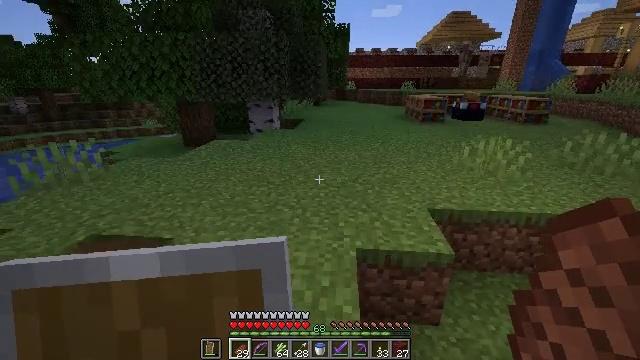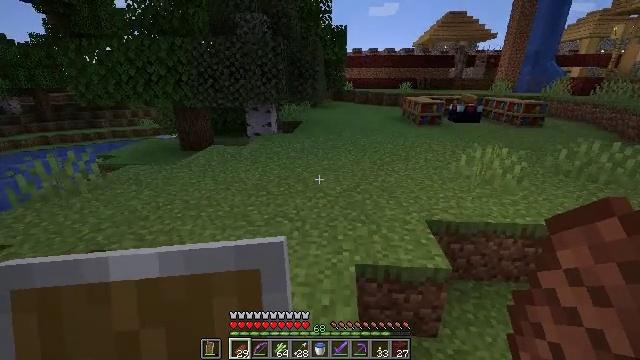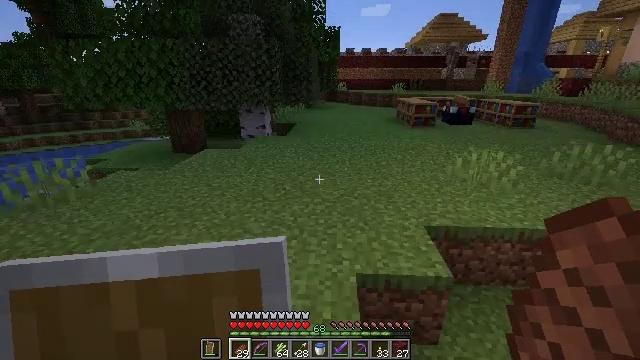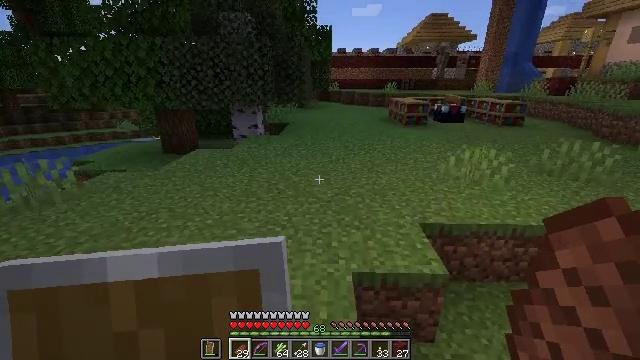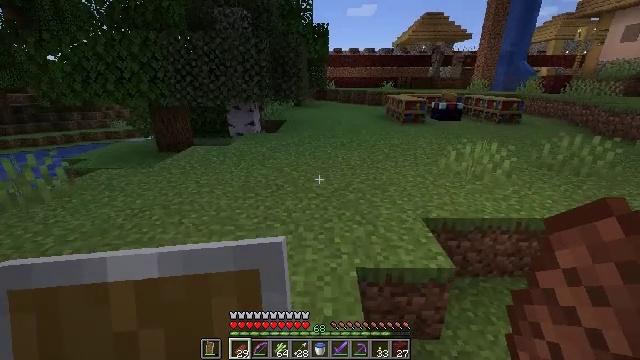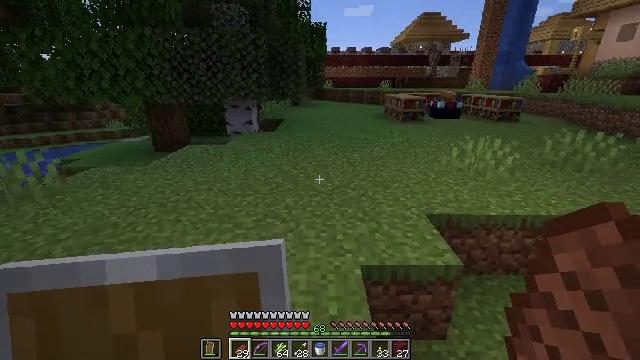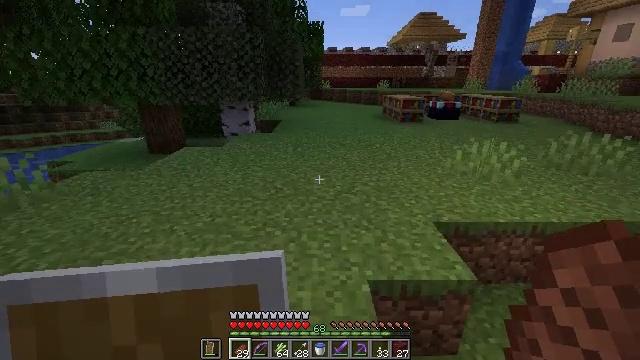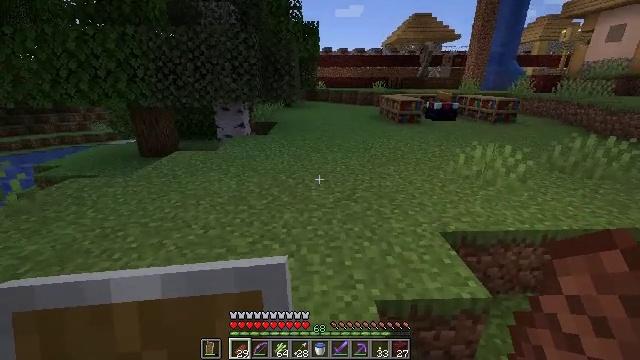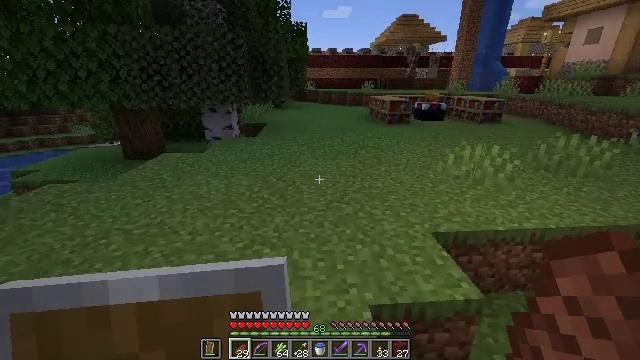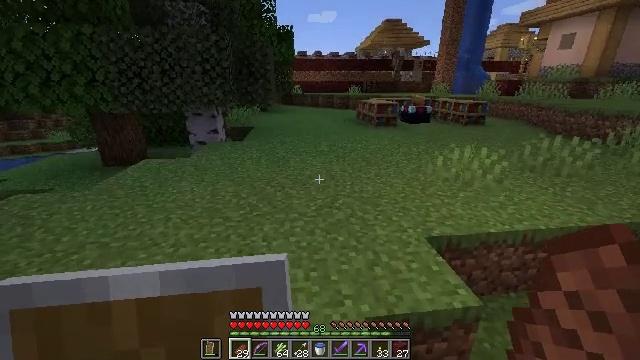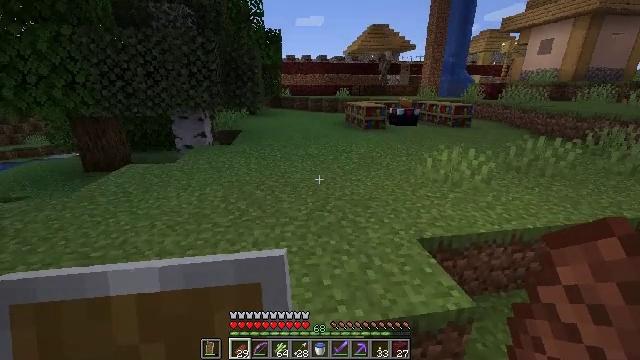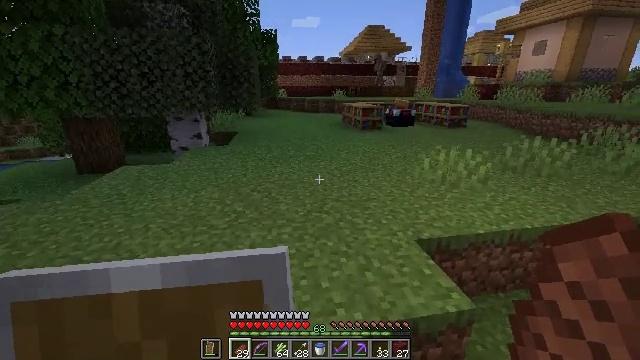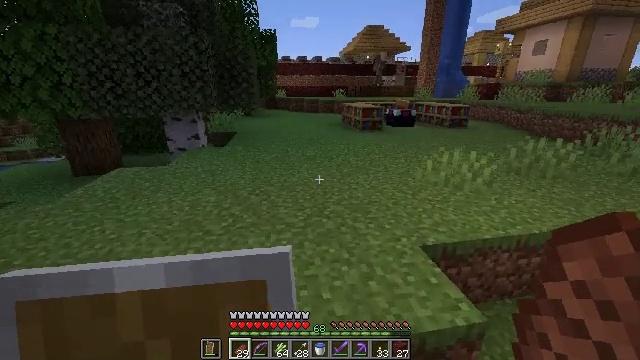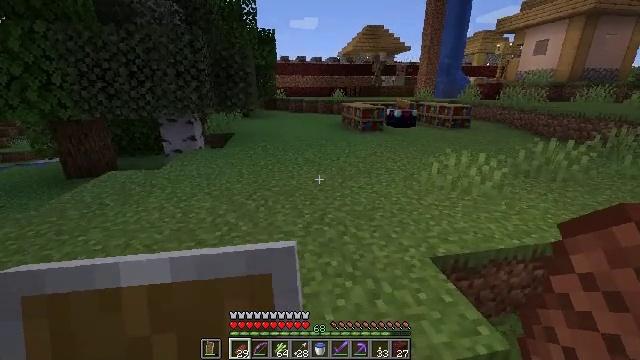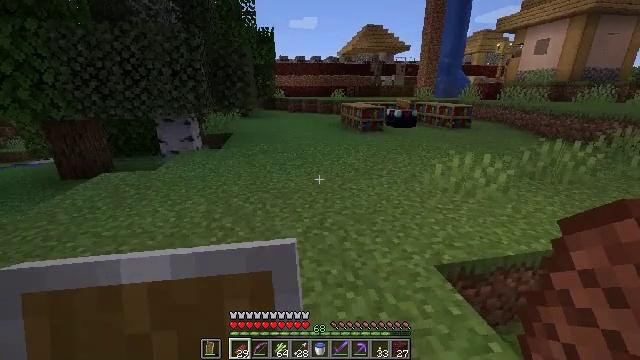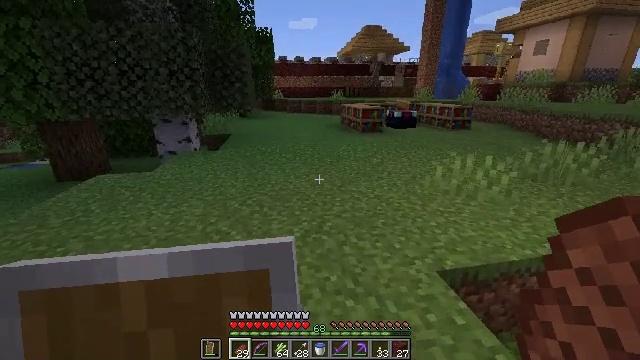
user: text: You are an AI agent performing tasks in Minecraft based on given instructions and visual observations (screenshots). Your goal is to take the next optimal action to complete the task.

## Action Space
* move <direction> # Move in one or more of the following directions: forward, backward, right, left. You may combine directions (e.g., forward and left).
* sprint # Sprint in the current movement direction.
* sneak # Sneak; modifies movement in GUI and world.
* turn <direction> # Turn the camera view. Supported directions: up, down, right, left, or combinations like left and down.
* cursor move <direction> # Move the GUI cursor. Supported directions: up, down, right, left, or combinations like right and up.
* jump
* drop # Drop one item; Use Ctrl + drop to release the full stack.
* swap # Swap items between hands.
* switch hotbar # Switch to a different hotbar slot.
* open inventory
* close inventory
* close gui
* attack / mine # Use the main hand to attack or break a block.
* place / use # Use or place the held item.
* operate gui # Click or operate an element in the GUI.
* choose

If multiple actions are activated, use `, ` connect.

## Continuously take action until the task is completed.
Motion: motion action
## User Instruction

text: Mine the pumpkin from the ground.
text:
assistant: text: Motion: move forward and move left, jump
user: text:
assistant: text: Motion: move forward and move left, turn right
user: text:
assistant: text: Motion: move forward and move left, turn right
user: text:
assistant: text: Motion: move forward and move left
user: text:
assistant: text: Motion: move forward
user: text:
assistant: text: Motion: move forward
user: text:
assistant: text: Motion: move forward, turn right
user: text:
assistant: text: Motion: turn right
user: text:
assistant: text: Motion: turn right
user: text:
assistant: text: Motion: turn right
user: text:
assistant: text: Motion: move forward
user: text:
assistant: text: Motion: move forward
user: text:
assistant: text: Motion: move forward
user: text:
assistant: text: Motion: no_op
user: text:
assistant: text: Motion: no_op
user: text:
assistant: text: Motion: move forward
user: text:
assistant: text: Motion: move forward
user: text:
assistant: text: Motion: move forward
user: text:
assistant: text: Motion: move forward
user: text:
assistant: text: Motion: move forward
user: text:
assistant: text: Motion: move forward
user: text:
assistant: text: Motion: move forward
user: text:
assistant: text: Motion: move forward, turn right
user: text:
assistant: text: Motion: move forward, turn right
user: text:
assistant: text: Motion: move forward, turn right and up
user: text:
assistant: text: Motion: move forward, turn right
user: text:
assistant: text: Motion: move forward
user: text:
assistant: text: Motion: move forward, turn left
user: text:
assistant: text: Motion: move forward, turn left
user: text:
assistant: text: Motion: move forward